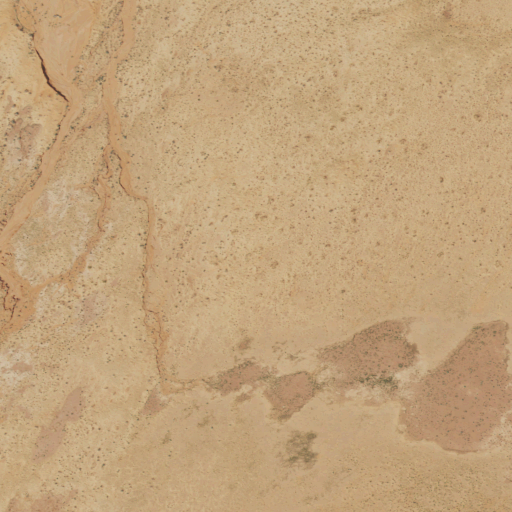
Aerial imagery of valley in Utah named Antelope Valley containing only shrub